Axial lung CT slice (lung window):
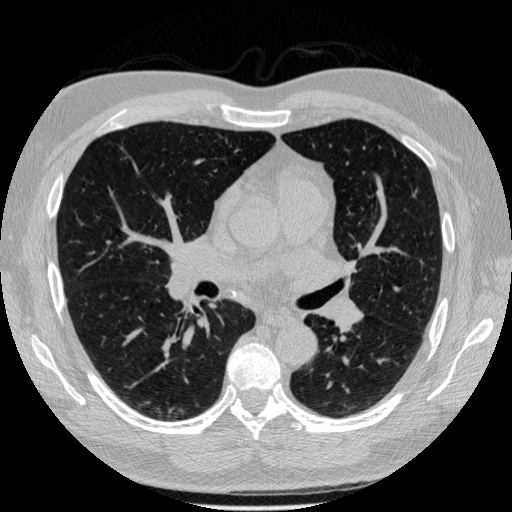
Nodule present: no